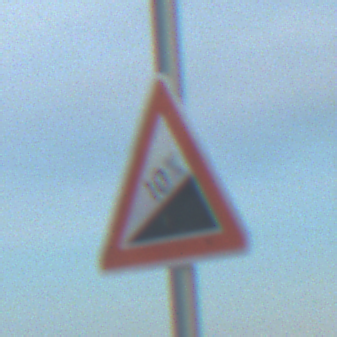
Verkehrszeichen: Steigung10
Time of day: SunriseSunset
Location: Outdoor (Beach)
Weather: PartlyCloudy
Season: NotSpecified
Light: Natural